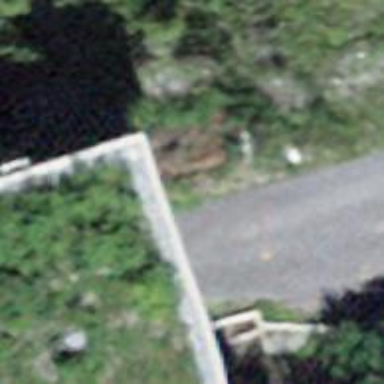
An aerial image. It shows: Path.